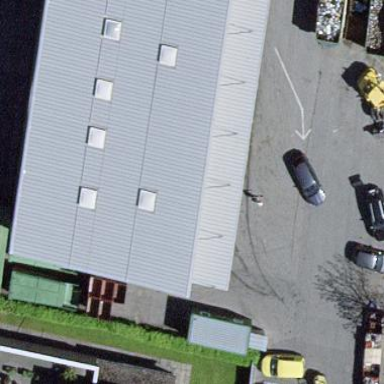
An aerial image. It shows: Recycling center building that collects scrap metal.